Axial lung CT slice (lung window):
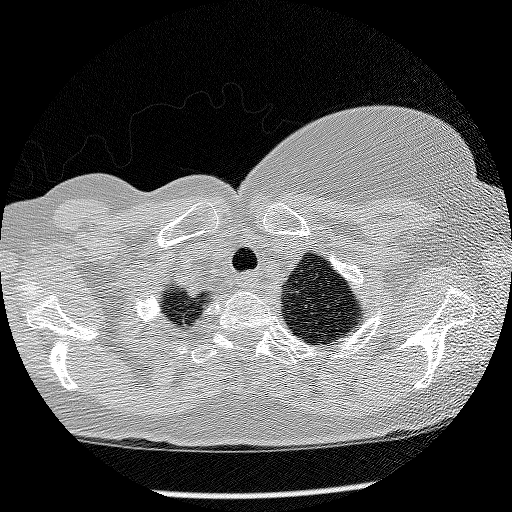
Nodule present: no